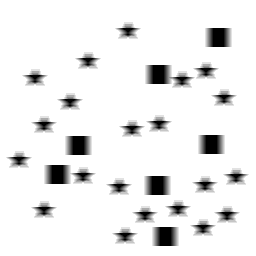
Squares: 7
Triangles: 0
Stars: 21
Total shapes: 28